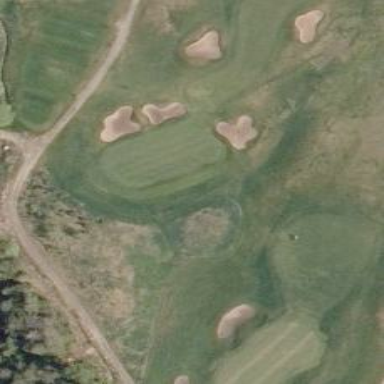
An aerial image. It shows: Golf fairway surrounded by grass.